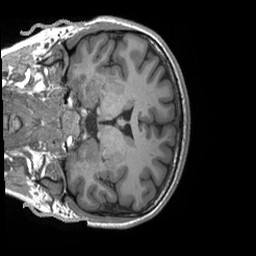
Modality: T1w
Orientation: coronal
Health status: ill
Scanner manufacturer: siemens
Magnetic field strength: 3 T
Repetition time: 2.3 s
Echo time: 0.00243 s